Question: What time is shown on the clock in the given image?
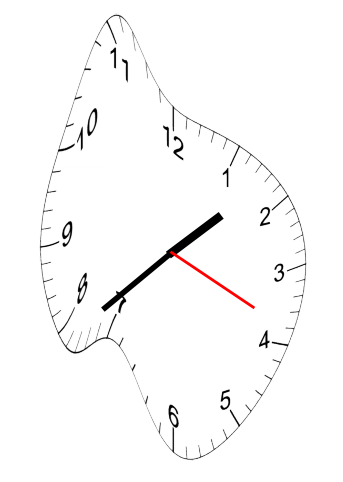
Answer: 01:38:19